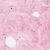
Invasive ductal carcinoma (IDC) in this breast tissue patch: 0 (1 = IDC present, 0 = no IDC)